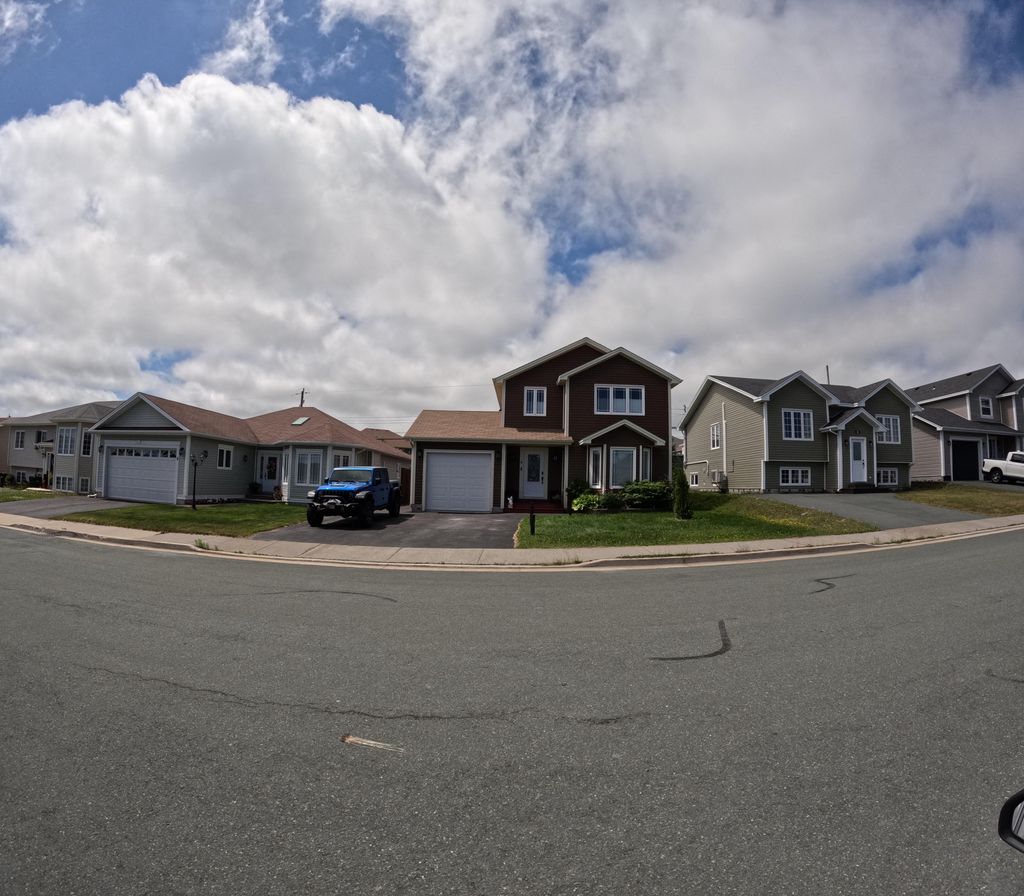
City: st_johns